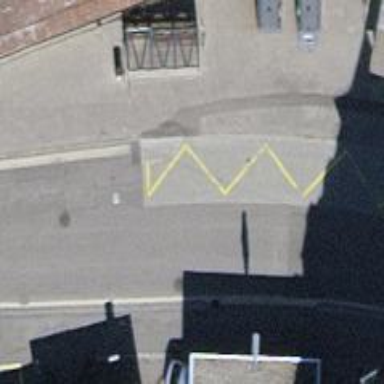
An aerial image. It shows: Trolleybus stop position for public transport.